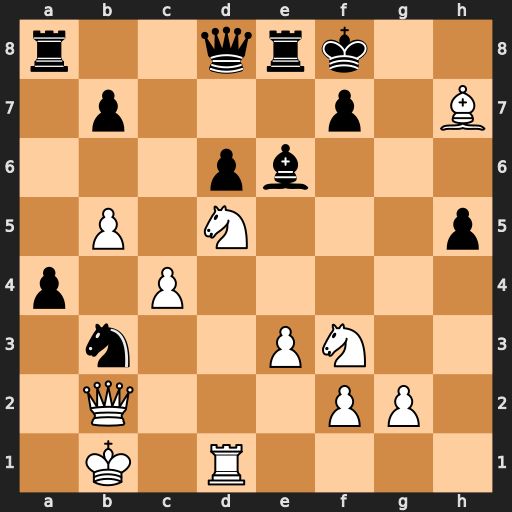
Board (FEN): r2qrk2/1p3p1B/3pb3/1P1N3p/p1P5/1n2PN2/1Q3PP1/1K1R4
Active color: w
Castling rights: -
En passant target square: -
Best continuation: Qh8#